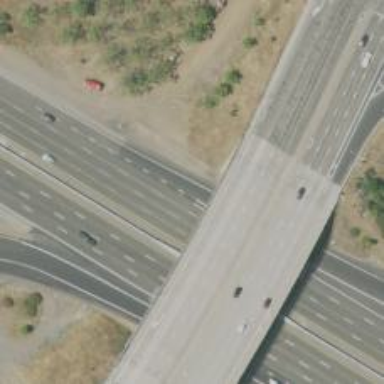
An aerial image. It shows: Motorway link.